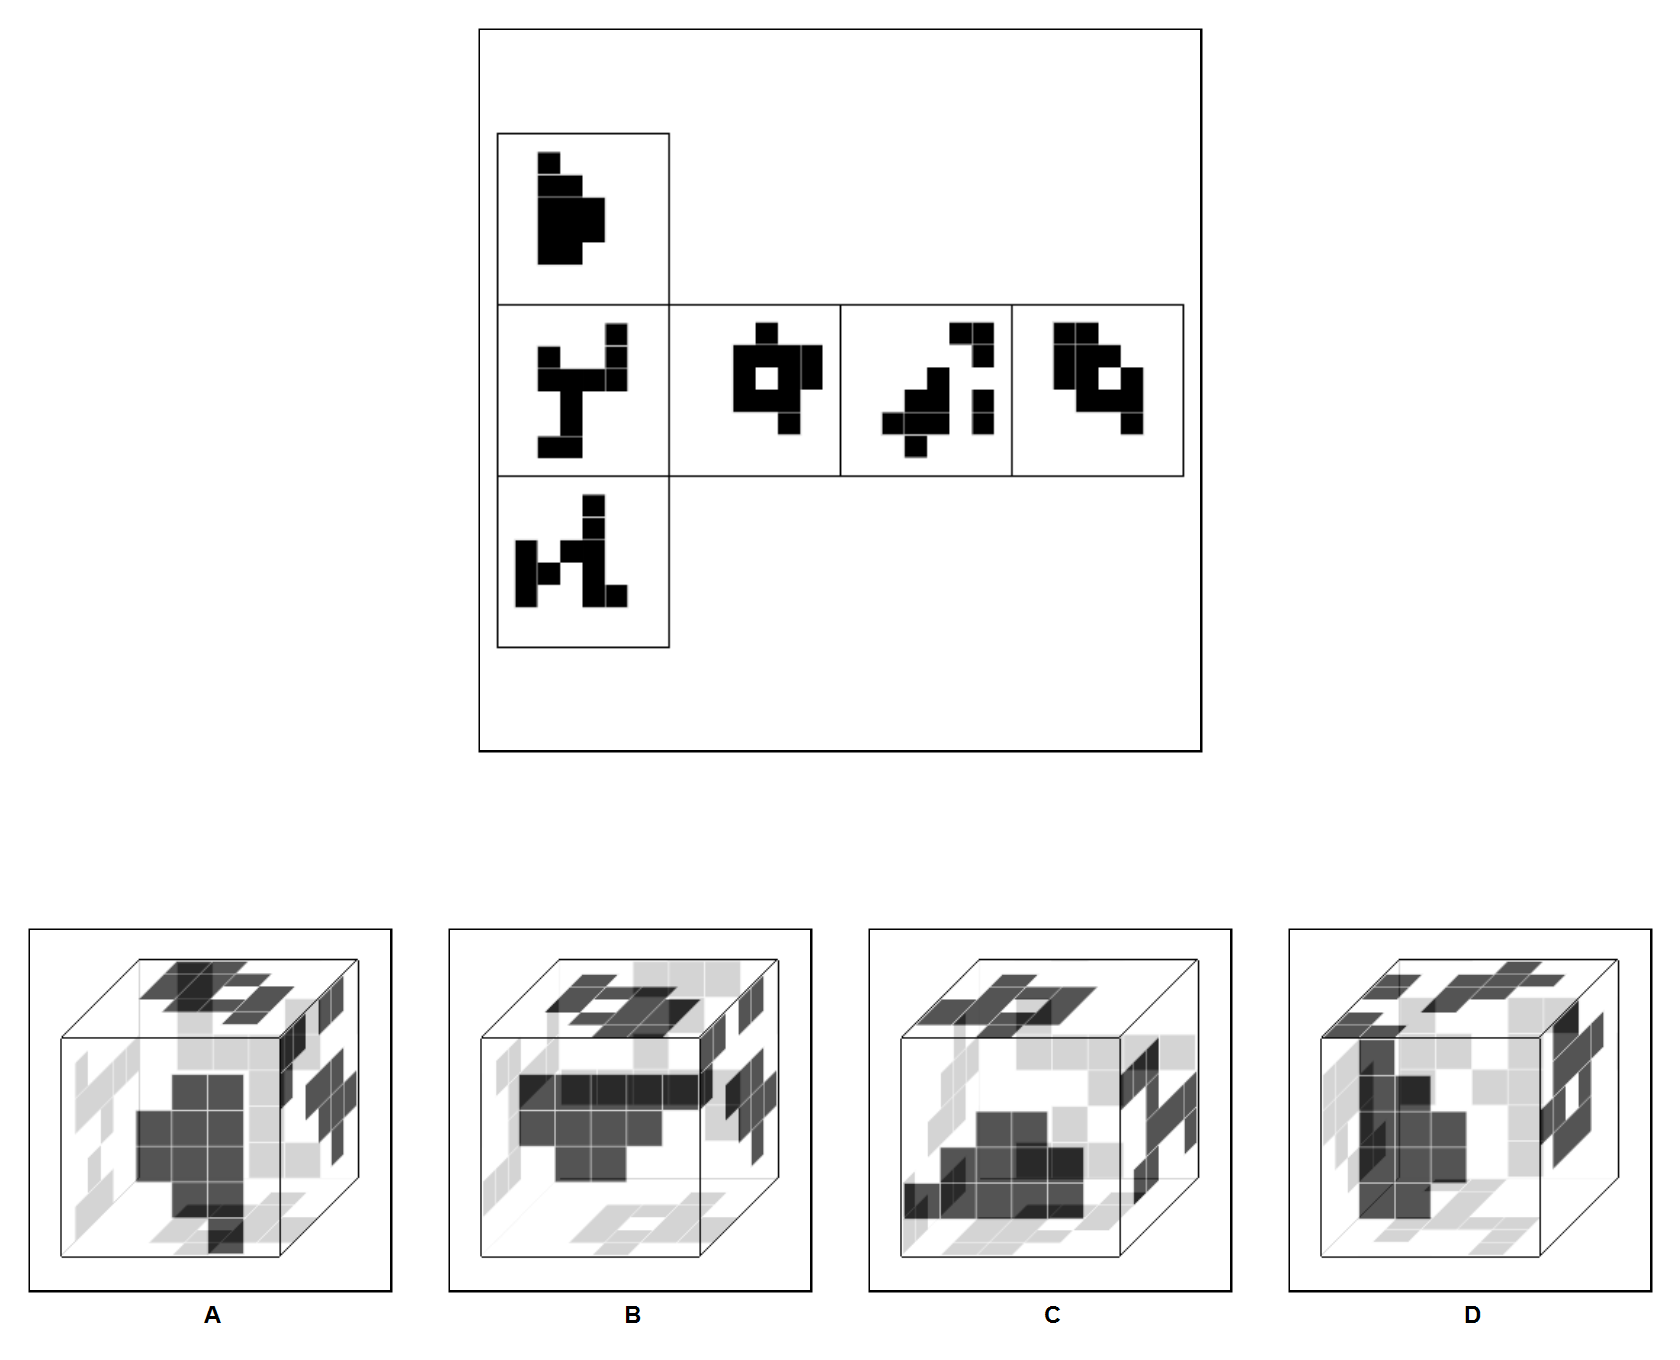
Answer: A